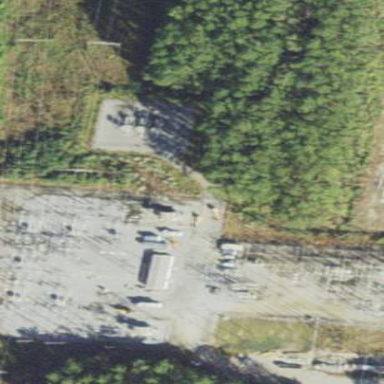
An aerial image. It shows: Fence surrounds transmission level power substation.